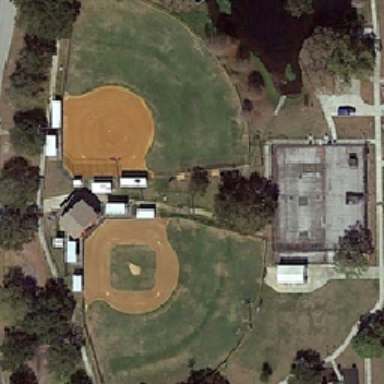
In the middle of two baseball fields with different shapes there are four white houses .